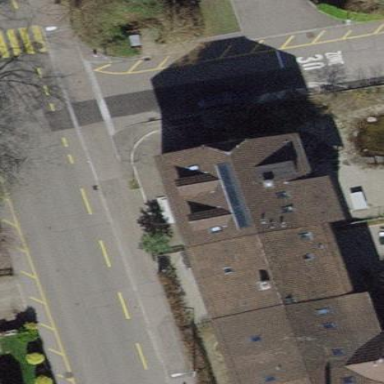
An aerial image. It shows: Gabled roof building with tile roofing. It consists of apartments.